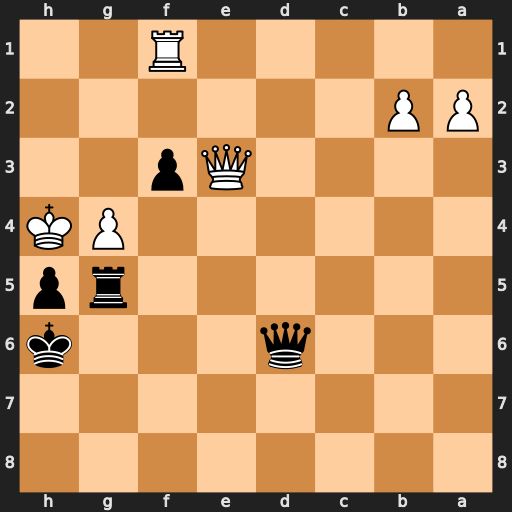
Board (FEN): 8/8/3q3k/6rp/6PK/4Qp2/PP6/5R2
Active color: b
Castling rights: -
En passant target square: -
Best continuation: Qh2#